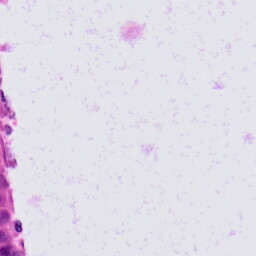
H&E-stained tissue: Skin